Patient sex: M
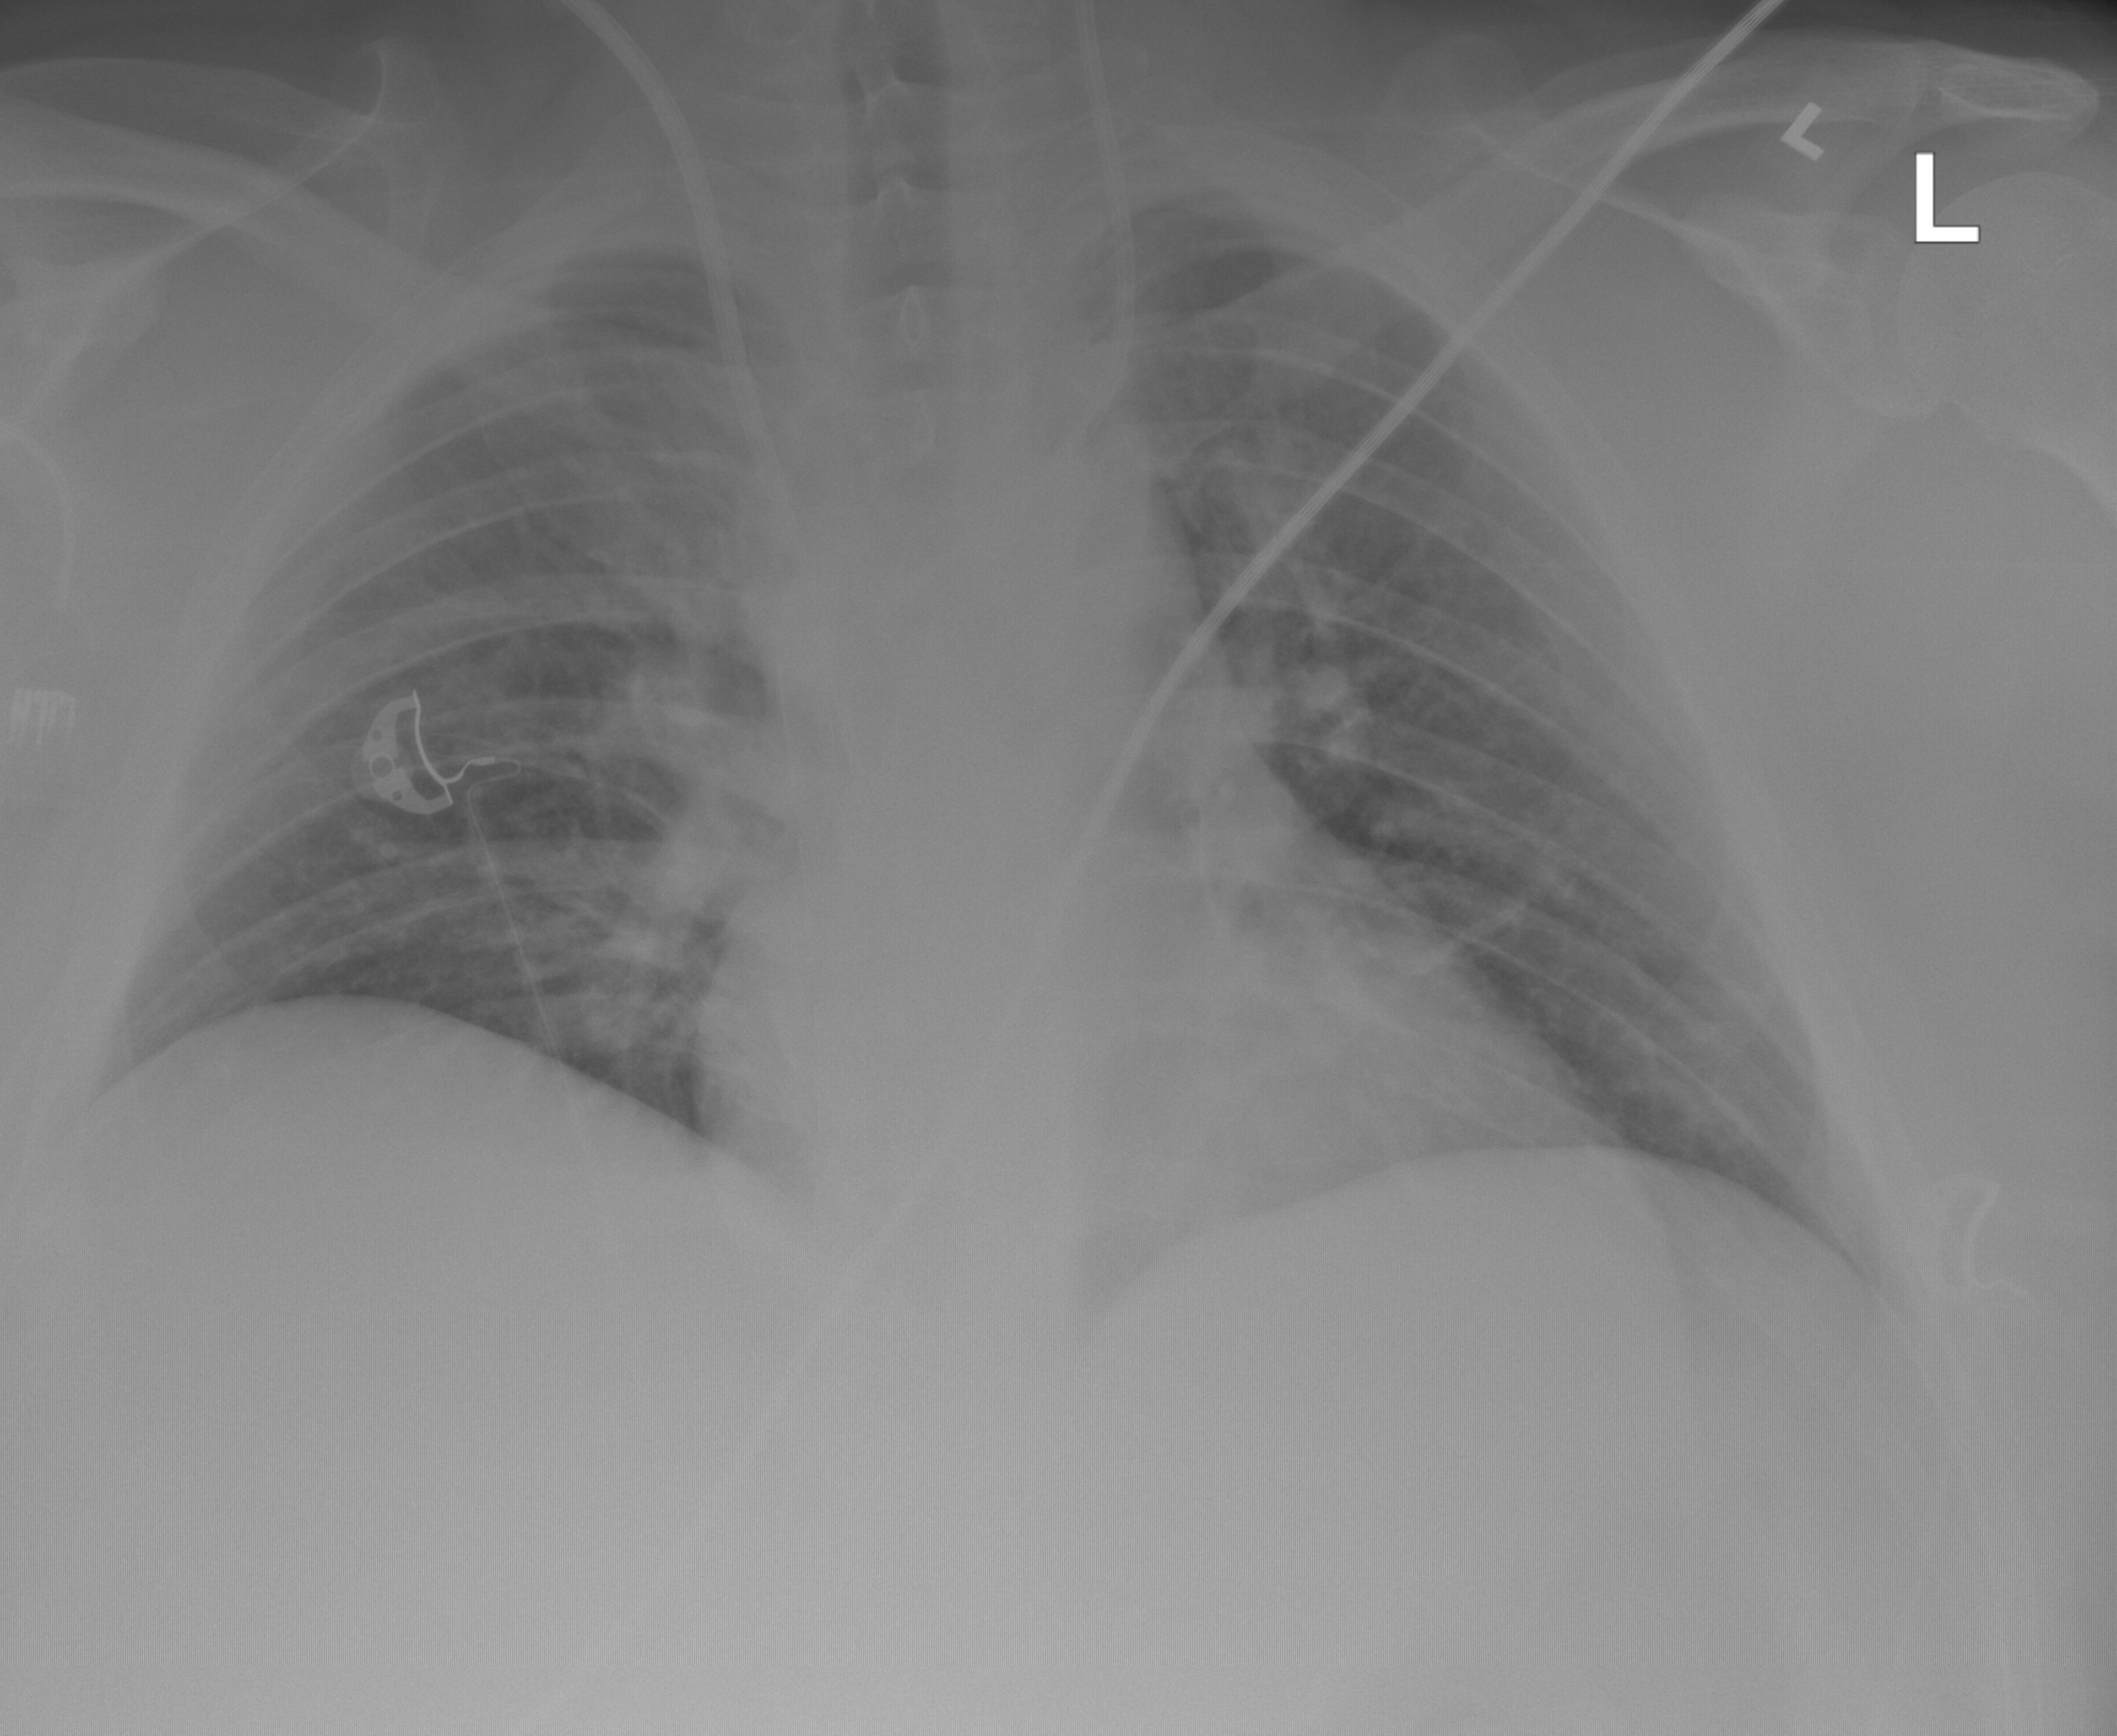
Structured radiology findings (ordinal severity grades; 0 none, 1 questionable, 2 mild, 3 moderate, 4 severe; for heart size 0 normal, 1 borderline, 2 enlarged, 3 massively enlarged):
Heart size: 2
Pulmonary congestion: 0
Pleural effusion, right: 0
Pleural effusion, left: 0
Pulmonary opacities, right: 0
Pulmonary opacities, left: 0
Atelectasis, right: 2
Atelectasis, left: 0